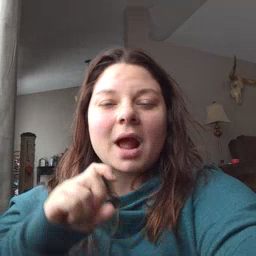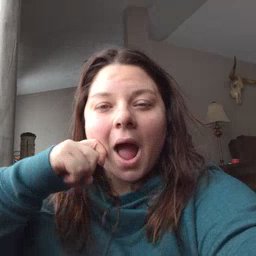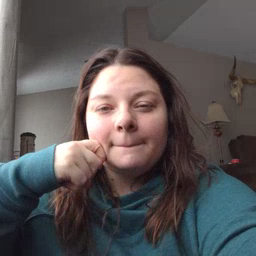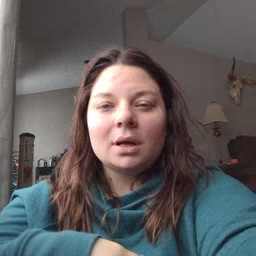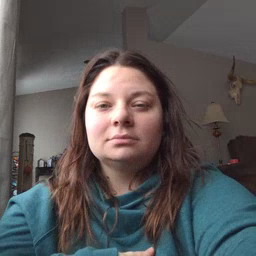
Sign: apple